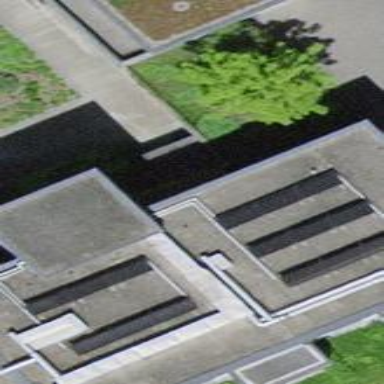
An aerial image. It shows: Part of building.